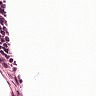
Metastatic tissue present: no